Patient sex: F
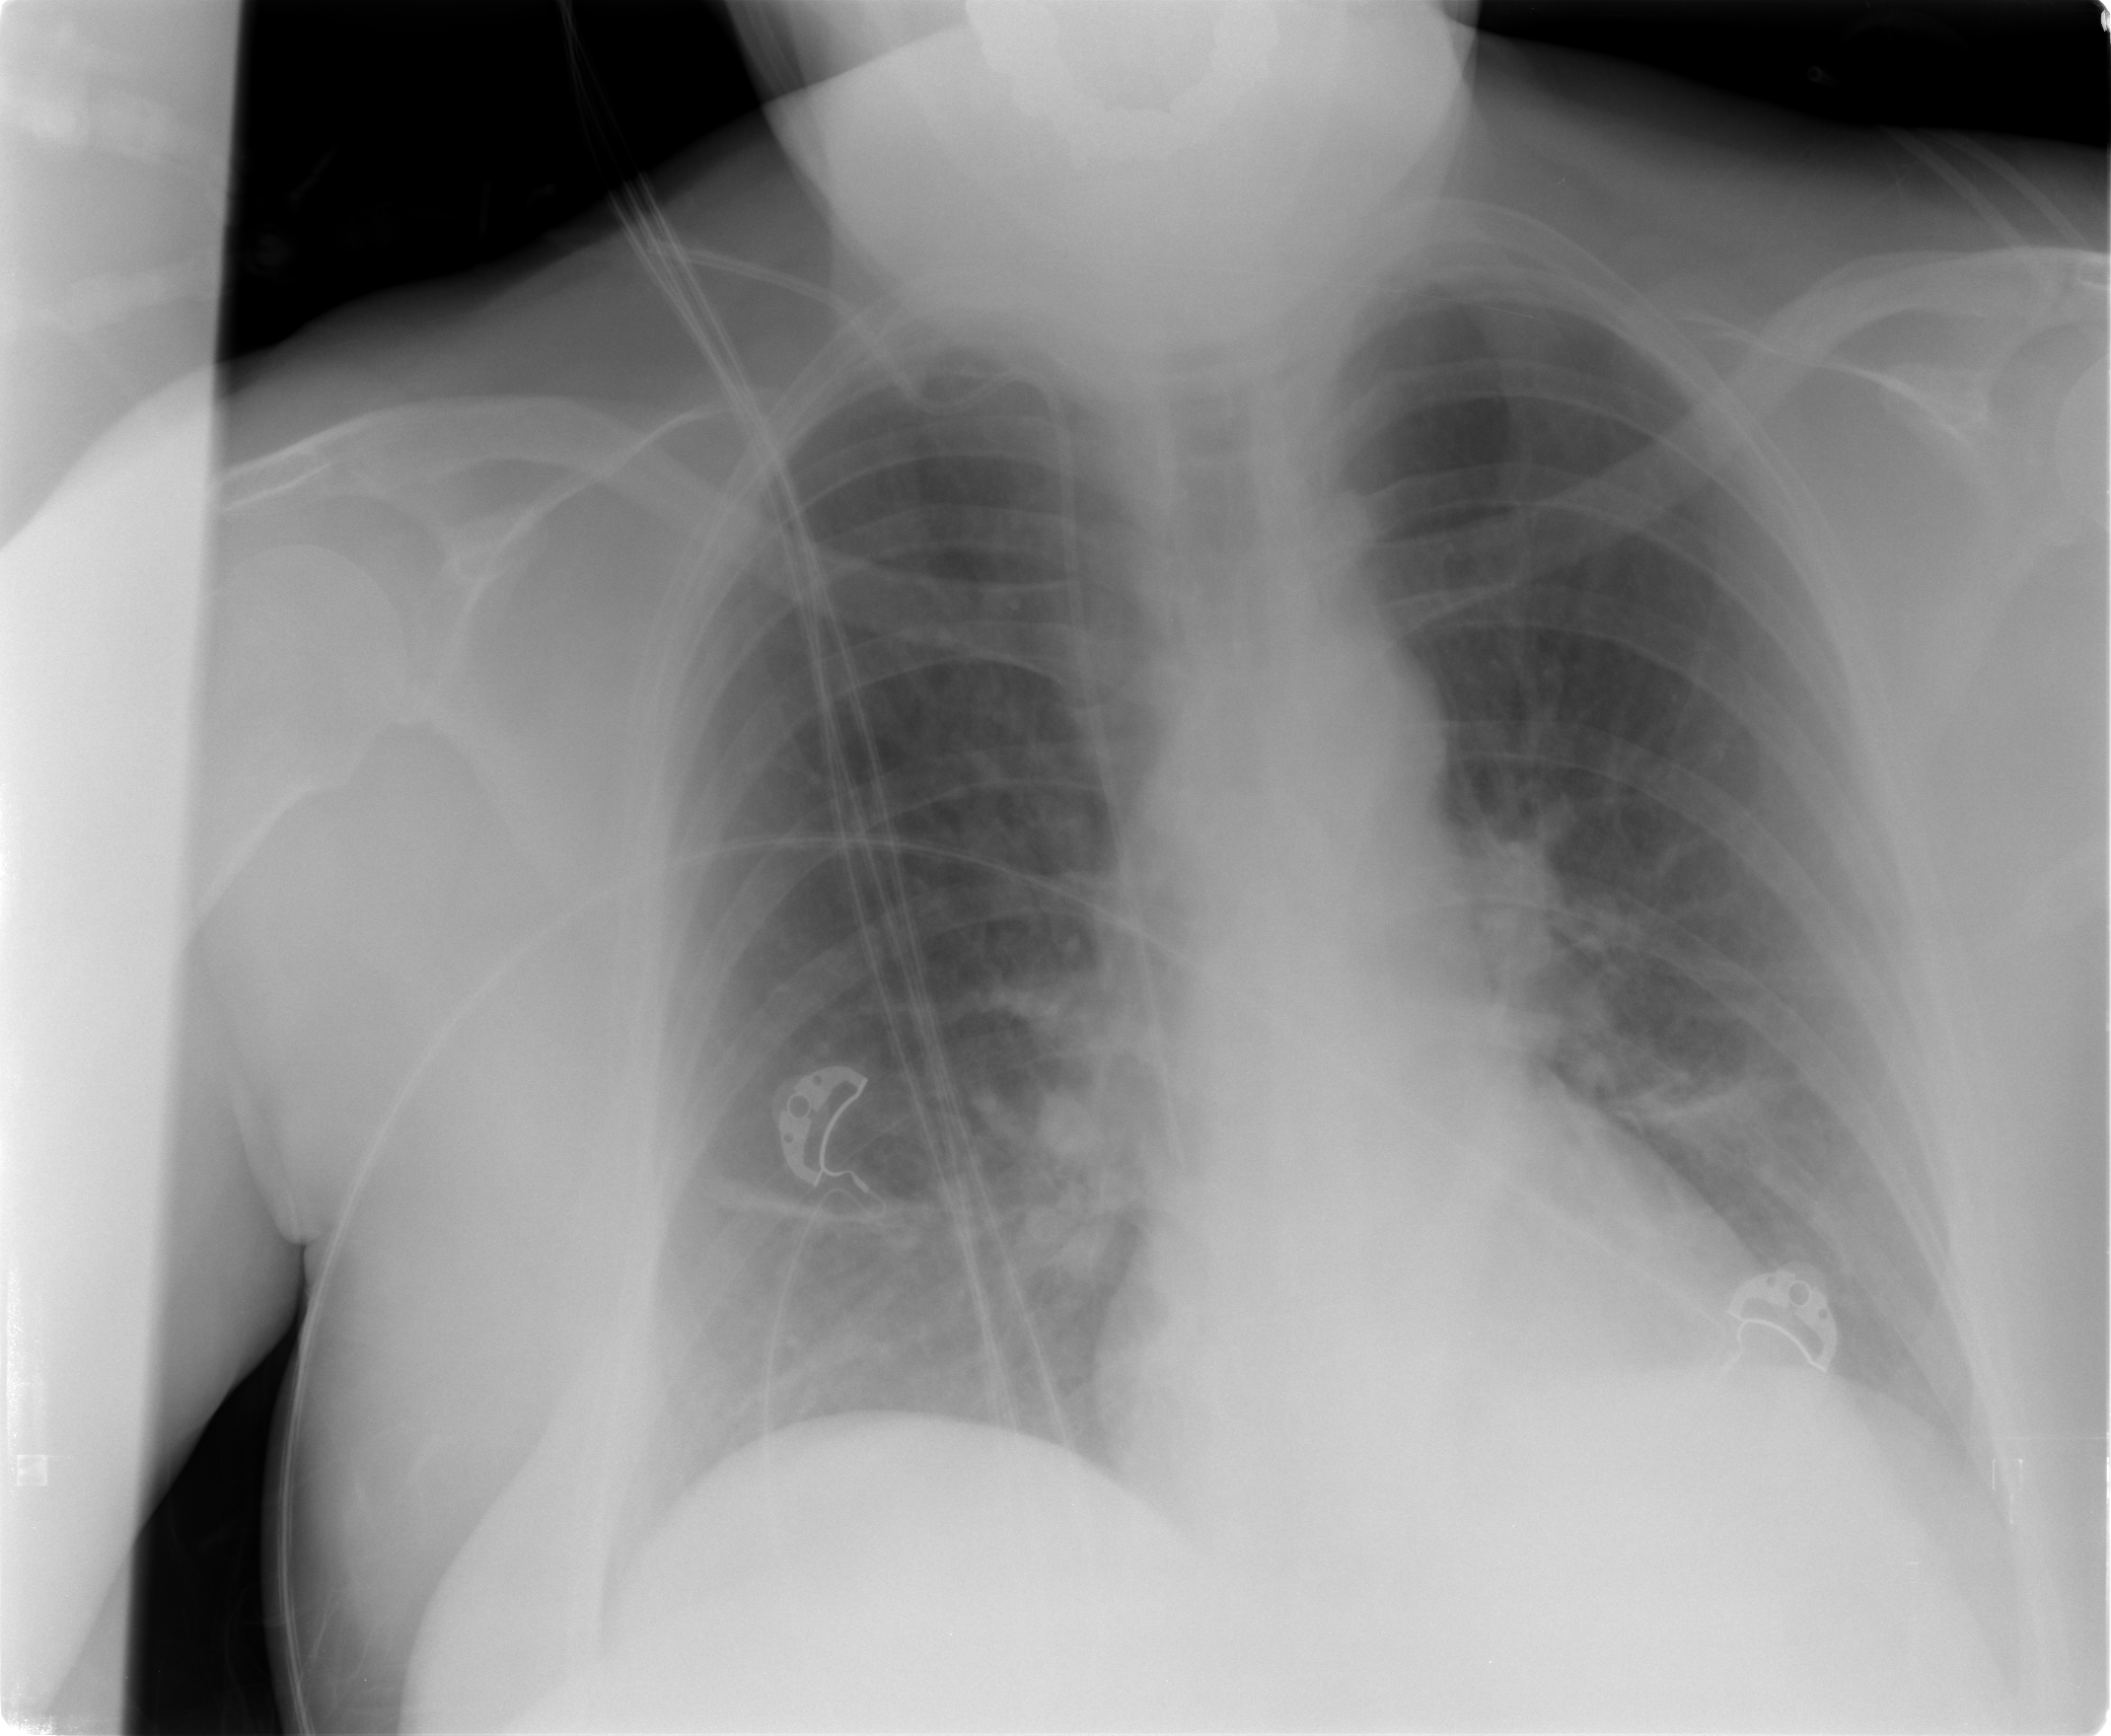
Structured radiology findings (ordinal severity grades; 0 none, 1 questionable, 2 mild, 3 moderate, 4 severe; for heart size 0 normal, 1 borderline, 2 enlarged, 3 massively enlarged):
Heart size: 0
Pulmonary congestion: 0
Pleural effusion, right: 0
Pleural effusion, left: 0
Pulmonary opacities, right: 0
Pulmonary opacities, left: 0
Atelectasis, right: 2
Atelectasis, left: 0